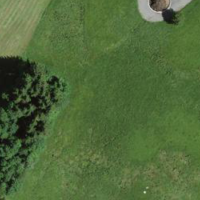
EUNIS habitat code: 24
Species observed at this site:
Veronica chamaedrys
Sorbus aucuparia